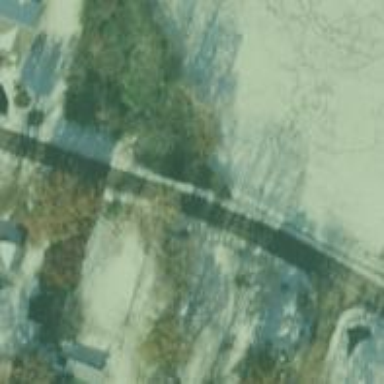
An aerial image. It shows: Footway bridge.